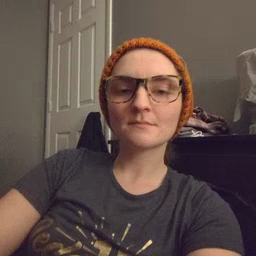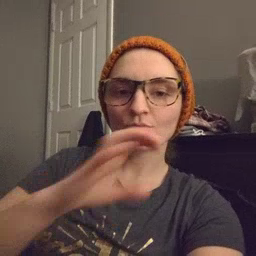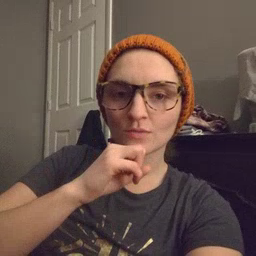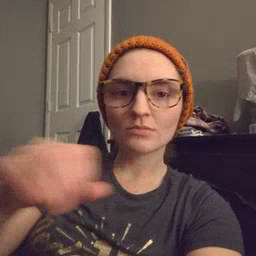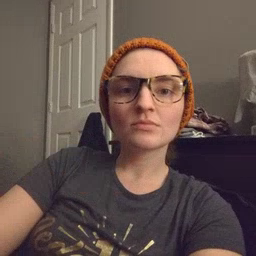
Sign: orange